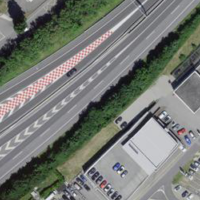
EUNIS habitat code: 57
Species observed at this site:
Falco tinnunculus
Corvus corone
Columba palumbus